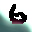
Label: 6